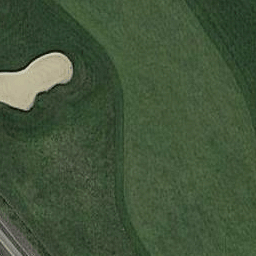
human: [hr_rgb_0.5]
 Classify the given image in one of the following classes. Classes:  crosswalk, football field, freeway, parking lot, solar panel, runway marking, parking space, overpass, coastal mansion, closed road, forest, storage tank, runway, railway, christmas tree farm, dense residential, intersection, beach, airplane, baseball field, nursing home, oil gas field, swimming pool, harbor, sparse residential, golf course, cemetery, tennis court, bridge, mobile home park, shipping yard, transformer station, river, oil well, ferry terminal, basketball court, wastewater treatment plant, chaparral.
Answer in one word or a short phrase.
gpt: golf course